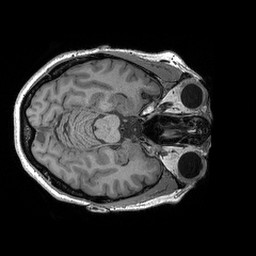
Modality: T1w
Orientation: axial
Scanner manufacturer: siemens
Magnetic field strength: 3 T
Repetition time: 2.3 s
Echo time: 0.00298 s